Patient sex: F
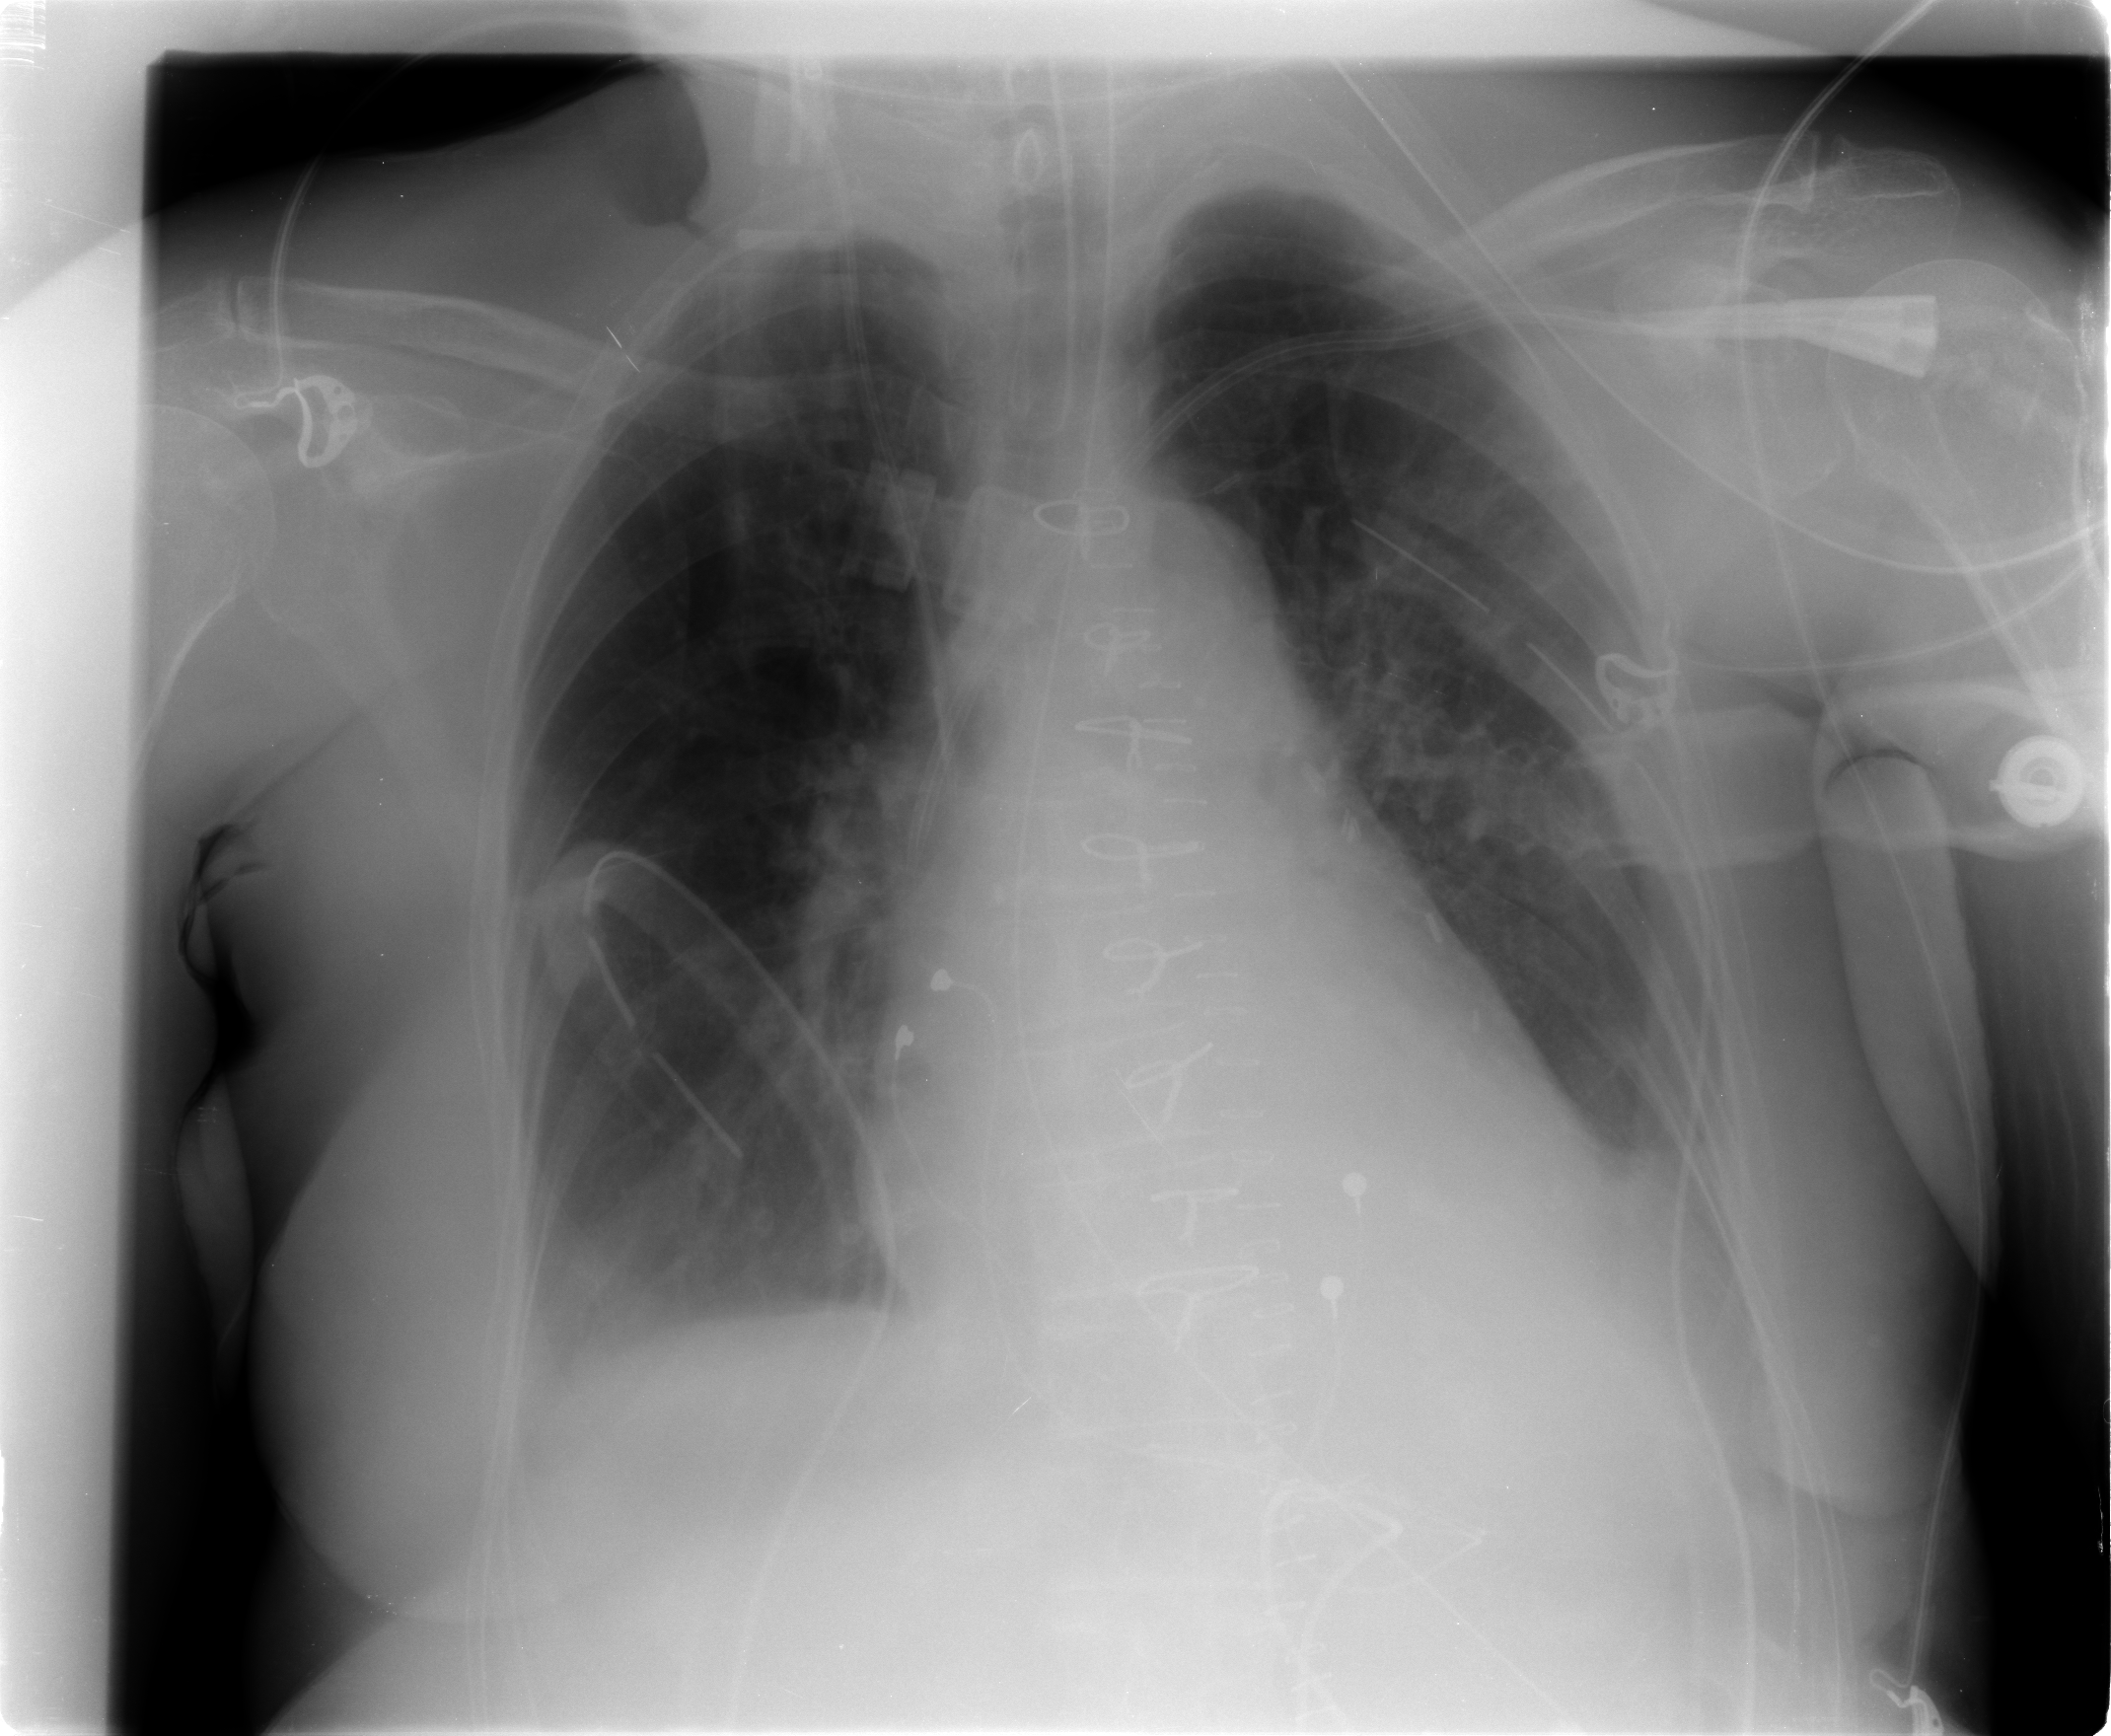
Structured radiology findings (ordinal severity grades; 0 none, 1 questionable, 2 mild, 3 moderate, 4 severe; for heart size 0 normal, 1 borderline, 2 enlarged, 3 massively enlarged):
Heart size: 1
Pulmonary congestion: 2
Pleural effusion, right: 1
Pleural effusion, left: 2
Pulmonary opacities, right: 0
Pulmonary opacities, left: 2
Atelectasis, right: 2
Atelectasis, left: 2